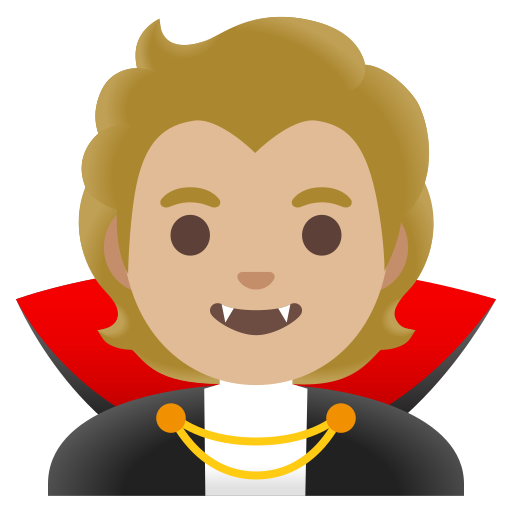
Emoji: 🧛🏼